Field crop: tomato
Growth stage: 1
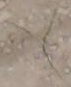
Species: cyperus